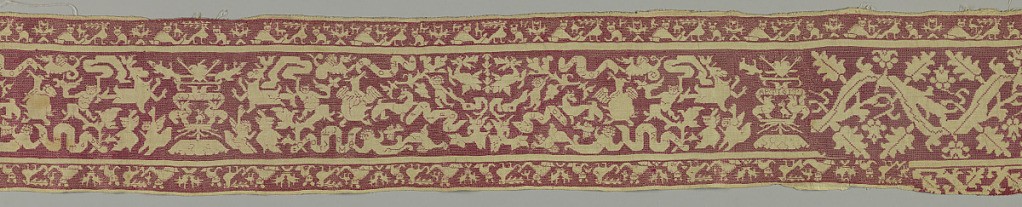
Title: Band
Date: late 16th century
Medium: linen on silk Technique: cross-stitch embroidered on plain weave
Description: Very wide horizontal repeat with symmetrical central motive with heart pierced by arrows flanked by two lizards escaping from ring supported by leaf arabesques clasped by banderole with worn letters. Fantastic stylized animals, putti, flower and leaf forms, banderoles with Greek-like inscriptions in broad area on each side. Guard band top and bottom with single row of fantastic birds. Desgins are in linen on  ground of faded solid red silk long-legged cross-stitch. For short area at right end, central pattern changes to large-scale vine with leaves and flowers.